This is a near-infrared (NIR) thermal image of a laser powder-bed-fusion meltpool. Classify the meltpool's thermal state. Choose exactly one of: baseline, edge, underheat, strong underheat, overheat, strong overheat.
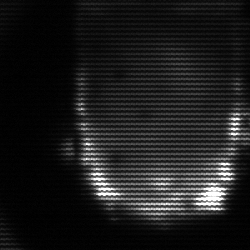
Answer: baseline